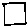
Label: square